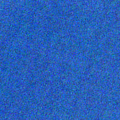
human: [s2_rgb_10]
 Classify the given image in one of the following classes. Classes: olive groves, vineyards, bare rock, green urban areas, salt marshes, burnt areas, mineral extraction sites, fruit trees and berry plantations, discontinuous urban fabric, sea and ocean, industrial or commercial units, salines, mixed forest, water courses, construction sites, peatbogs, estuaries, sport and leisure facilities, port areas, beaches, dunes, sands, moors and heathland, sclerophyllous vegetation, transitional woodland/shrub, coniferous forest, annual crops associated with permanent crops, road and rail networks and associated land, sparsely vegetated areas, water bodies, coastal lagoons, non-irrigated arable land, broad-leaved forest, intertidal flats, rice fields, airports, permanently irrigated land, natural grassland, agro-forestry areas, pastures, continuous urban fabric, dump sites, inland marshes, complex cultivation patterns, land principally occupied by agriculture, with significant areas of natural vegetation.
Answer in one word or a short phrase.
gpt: sea and ocean